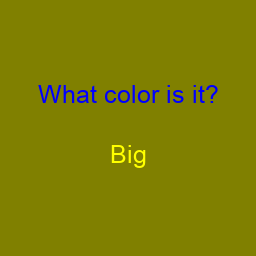
Color: yellow
Background color: olive
Question text color: blue